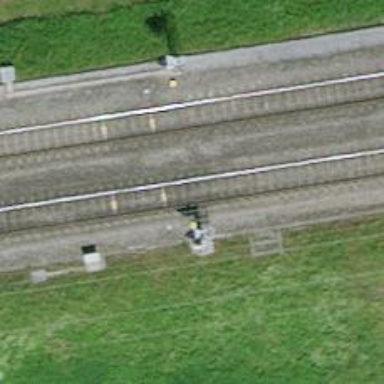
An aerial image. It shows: Railway signal.